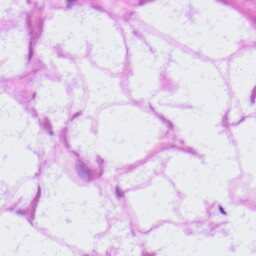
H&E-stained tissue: LymphNode